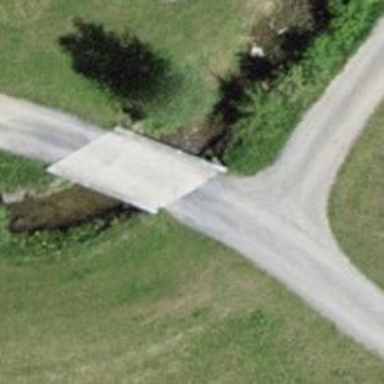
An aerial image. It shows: Agricultural vehicle crossing concrete bridge on grade1 track.